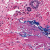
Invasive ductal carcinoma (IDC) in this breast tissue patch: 0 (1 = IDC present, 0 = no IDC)